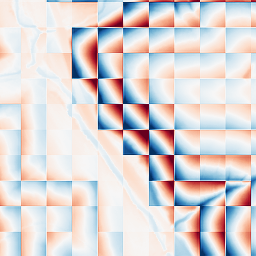
Category: wavelet
Decomposition family: wavelet_biorthogonal
Decomposition parameters: wavelet: bior1.3
level: 5
Upsampling method: quartic
Upsampling parameters: scale: 4
Upsampling scale: 4